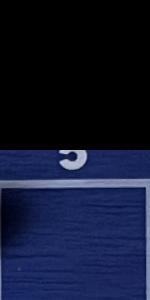
Label: Empty